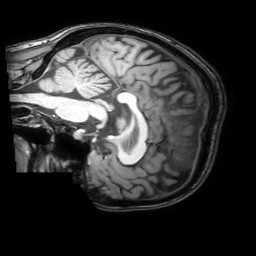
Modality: T1w
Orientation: sagittal
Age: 23
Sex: female
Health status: healthy
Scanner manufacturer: philips
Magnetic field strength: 3 T
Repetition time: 0.0079 s
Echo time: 0.0035 s